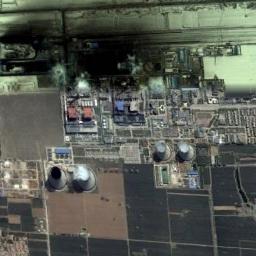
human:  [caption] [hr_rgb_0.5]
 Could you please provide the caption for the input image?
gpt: The thermal power station is on the bare land next to some buildings .

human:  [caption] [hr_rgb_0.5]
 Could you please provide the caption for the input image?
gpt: There are plant and machinery in the thermal power station  There are four cooling towers and three are steaming .

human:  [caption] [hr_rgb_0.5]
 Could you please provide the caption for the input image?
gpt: Many buildings of different shapes are next to the thermal power station .

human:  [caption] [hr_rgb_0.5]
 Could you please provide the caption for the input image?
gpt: There are two identical thermal power stations in the middle of the lawn .

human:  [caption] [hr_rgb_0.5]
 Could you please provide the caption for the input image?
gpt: There are many buildings and some chimneys on the thermal power station .